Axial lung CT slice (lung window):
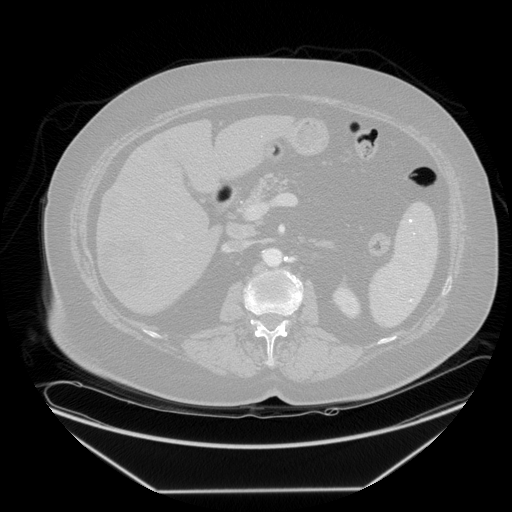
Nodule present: no